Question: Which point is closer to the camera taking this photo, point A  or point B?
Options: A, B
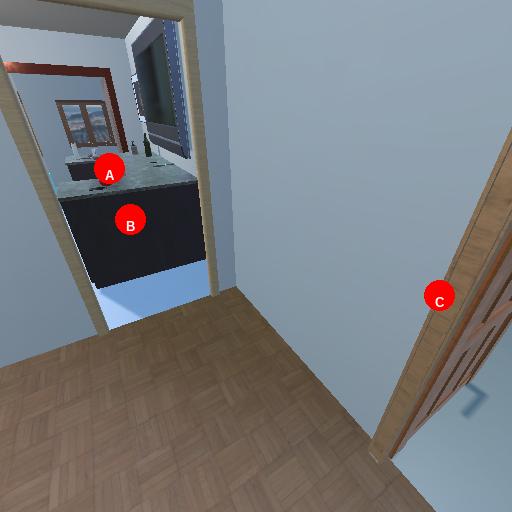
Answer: A